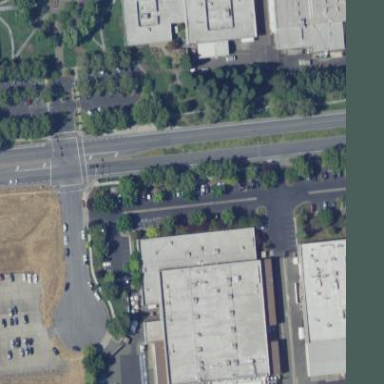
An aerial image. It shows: Commercial building.